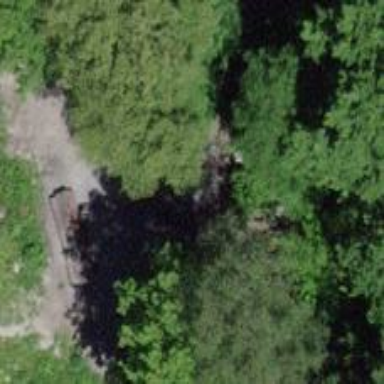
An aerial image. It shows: Picnic site with barbecue grill available.